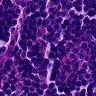
Metastatic tissue present: no